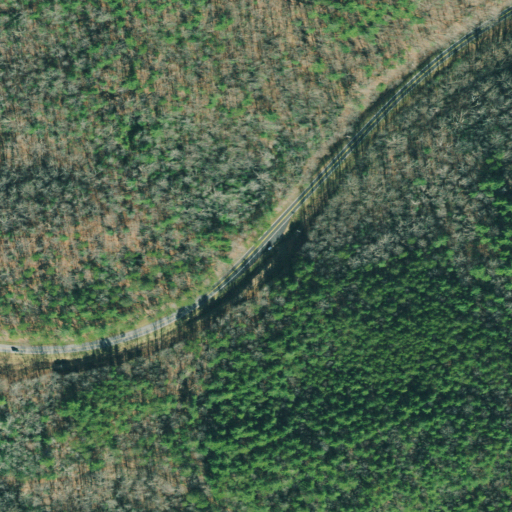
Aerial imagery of gap in Georgia named Skeenah Gap containing mixed forest, deciduous forest, evergreen forest, and open development